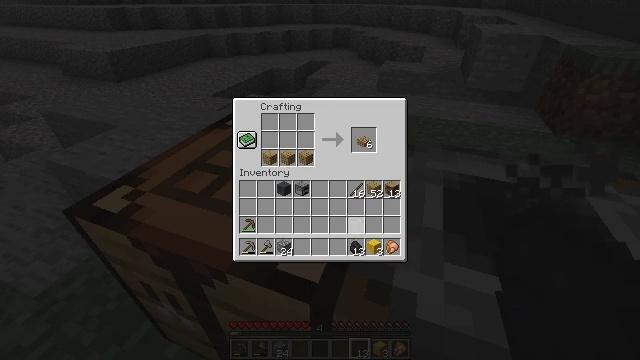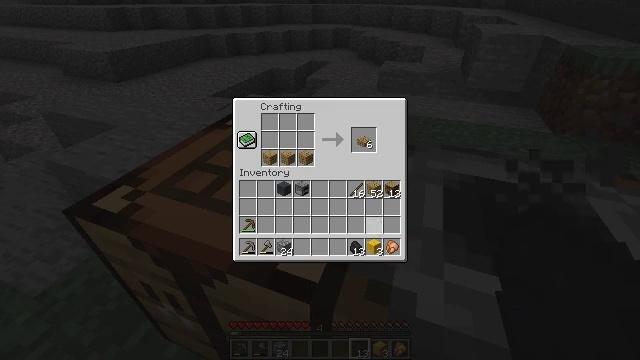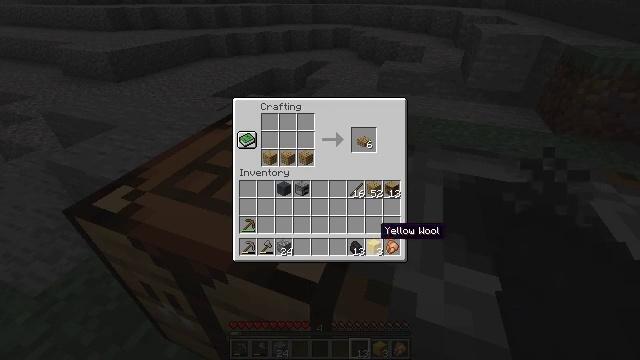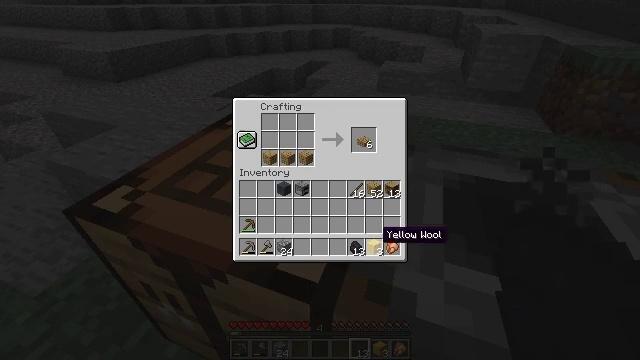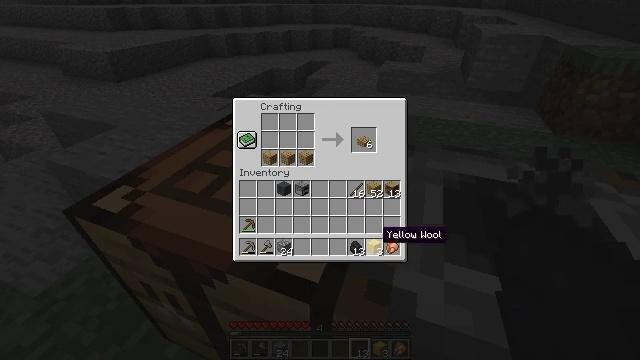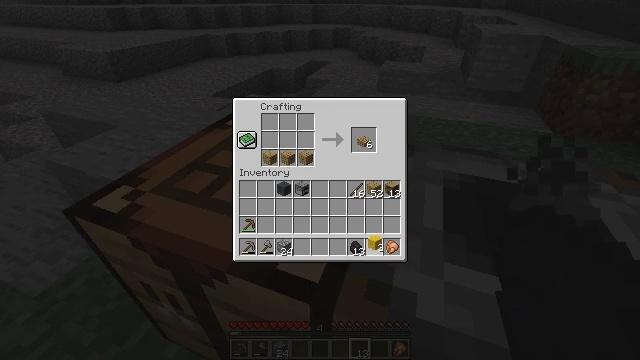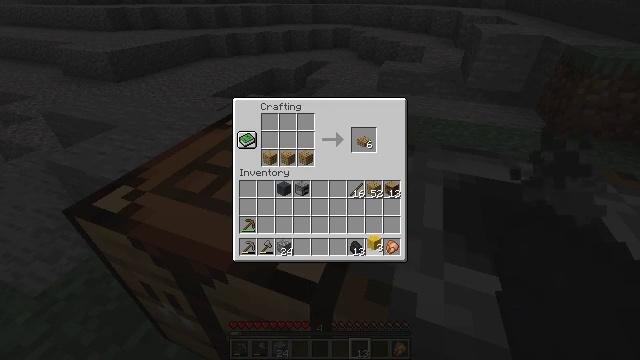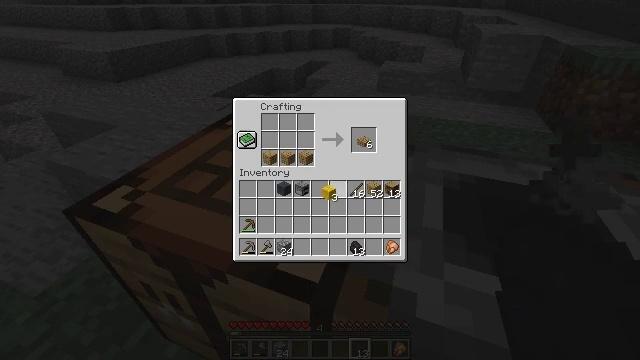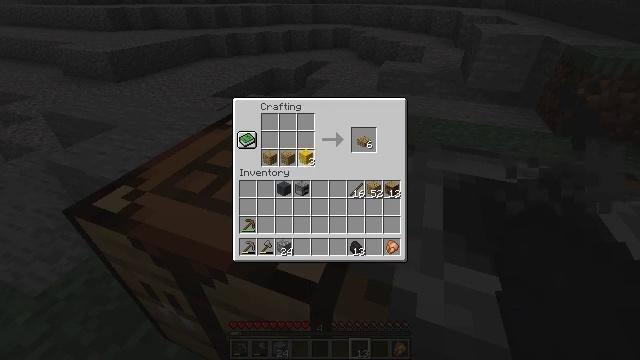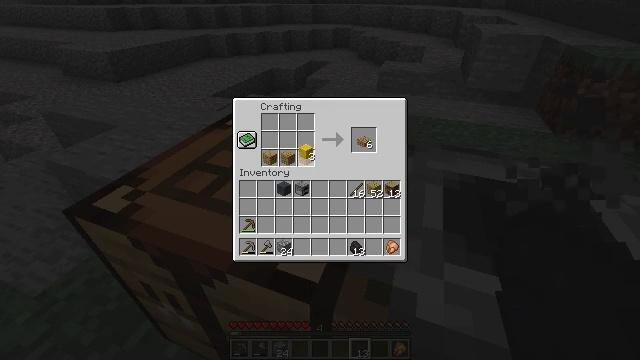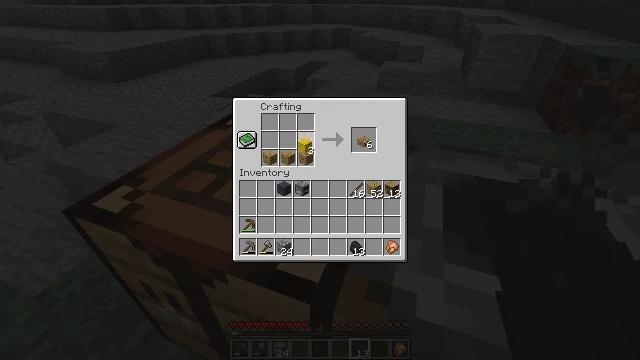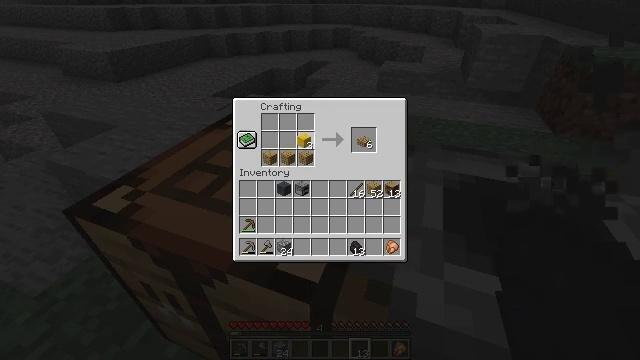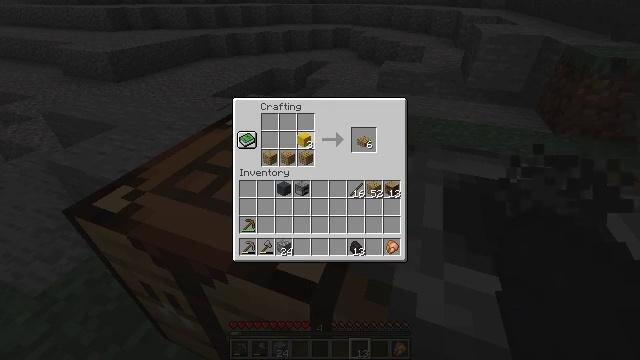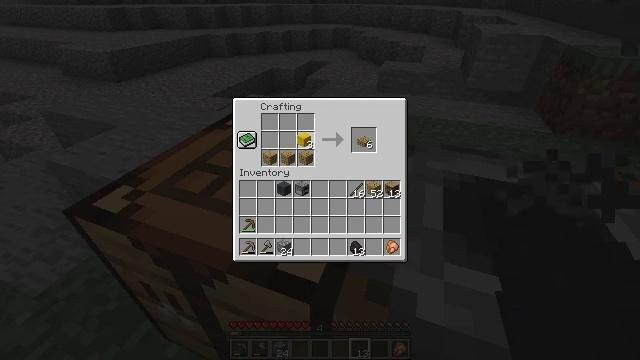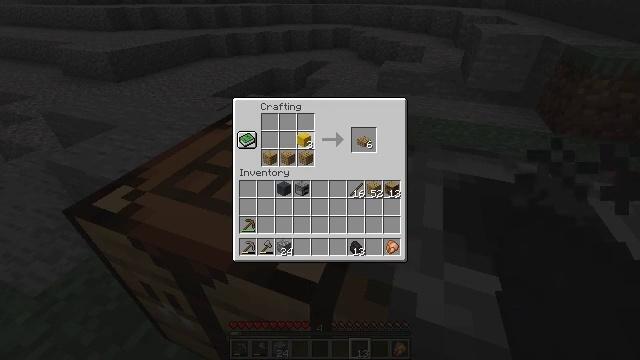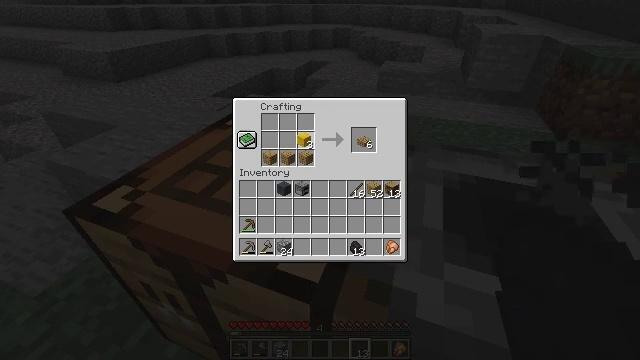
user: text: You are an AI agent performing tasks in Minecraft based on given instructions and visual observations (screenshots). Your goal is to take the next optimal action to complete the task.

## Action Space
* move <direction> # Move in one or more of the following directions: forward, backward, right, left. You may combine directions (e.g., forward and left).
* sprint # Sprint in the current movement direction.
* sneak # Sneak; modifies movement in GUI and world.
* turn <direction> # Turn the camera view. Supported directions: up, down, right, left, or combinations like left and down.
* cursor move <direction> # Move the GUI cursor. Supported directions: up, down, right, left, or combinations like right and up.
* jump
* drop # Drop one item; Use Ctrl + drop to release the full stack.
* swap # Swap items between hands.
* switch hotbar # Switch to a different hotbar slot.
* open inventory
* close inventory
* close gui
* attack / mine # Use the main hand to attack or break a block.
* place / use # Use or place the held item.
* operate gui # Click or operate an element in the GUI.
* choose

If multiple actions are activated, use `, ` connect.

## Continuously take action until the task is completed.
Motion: motion action
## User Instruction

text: Put yellow wool and planks in the crafting table to make a yellow bed.
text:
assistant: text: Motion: cursor move right and down
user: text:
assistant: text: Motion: cursor move down
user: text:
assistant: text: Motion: no_op
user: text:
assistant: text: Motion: no_op
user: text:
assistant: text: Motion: operate gui
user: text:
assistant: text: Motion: operate gui
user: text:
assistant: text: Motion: cursor move left and up, operate gui
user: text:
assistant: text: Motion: cursor move left and up
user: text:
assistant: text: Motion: no_op
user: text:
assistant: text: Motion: no_op
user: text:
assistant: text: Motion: no_op
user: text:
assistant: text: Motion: no_op
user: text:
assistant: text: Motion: no_op
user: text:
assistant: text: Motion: no_op
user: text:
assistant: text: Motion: choose
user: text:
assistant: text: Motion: choose
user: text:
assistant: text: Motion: cursor move left, choose
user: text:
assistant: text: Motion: choose
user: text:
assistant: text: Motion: cursor move left, choose
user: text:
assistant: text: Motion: choose
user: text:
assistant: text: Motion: choose
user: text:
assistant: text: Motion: choose
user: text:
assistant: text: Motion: choose
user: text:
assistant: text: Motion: choose
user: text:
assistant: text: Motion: choose
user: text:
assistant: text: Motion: choose
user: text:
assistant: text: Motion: cursor move right
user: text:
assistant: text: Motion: cursor move right
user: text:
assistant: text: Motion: no_op
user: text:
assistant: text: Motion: no_op